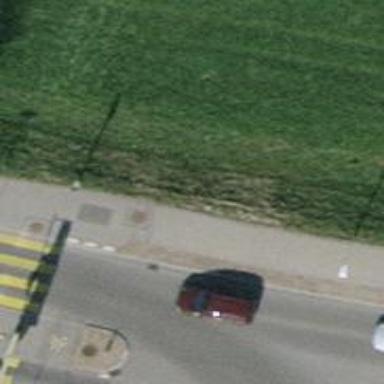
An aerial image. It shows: Primary link road with asphalt surface.